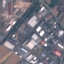
Land use / land cover class: Industrial